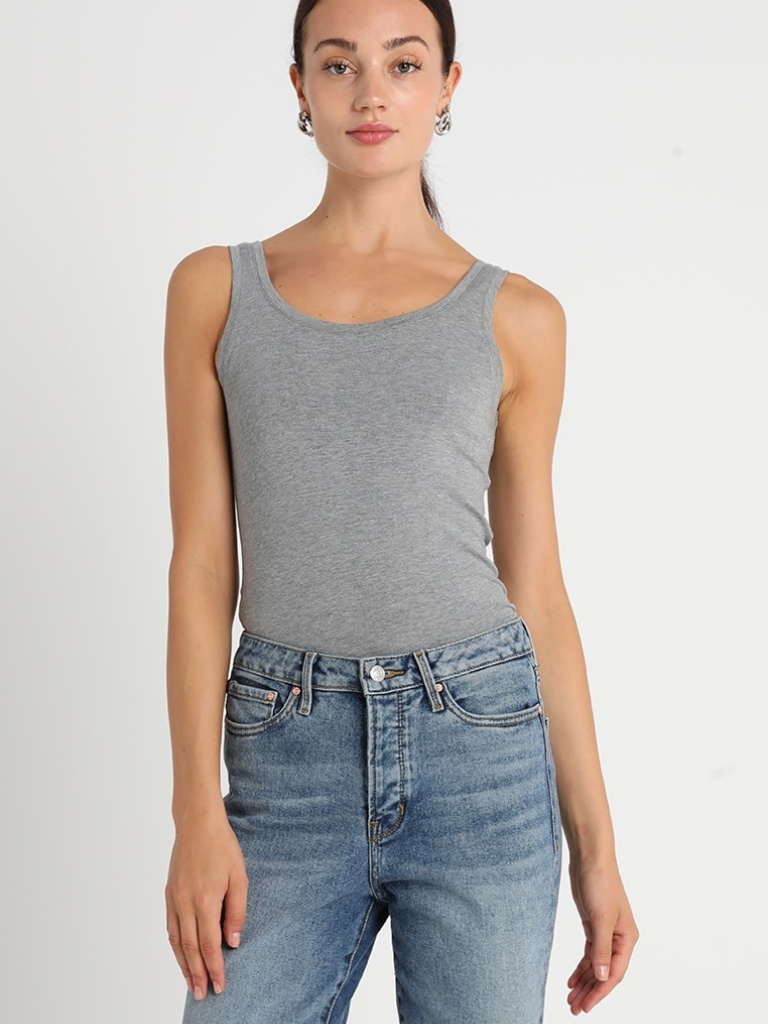
knit tight sleeveless thigh length Fully Tucked in scoop tank